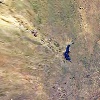
Label: land